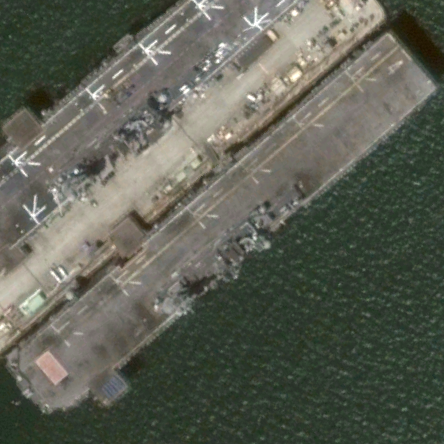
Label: assault